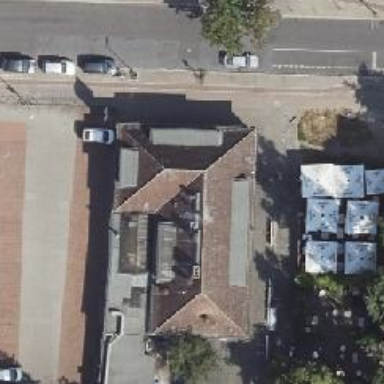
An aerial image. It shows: Building with ridged roof.